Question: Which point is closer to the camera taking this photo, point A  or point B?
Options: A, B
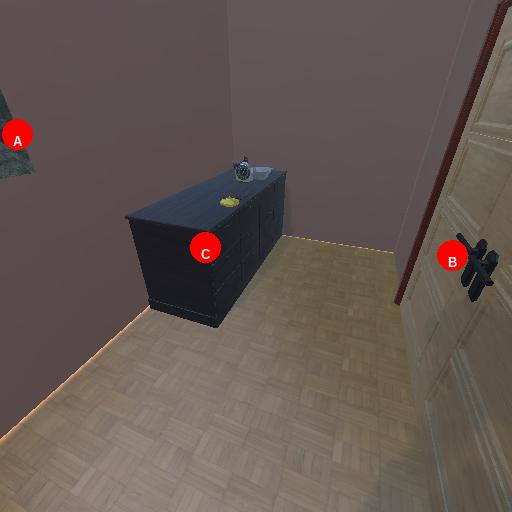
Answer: A